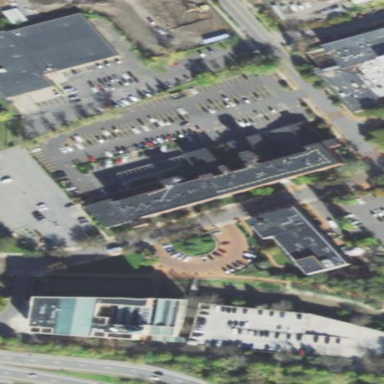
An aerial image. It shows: Building.